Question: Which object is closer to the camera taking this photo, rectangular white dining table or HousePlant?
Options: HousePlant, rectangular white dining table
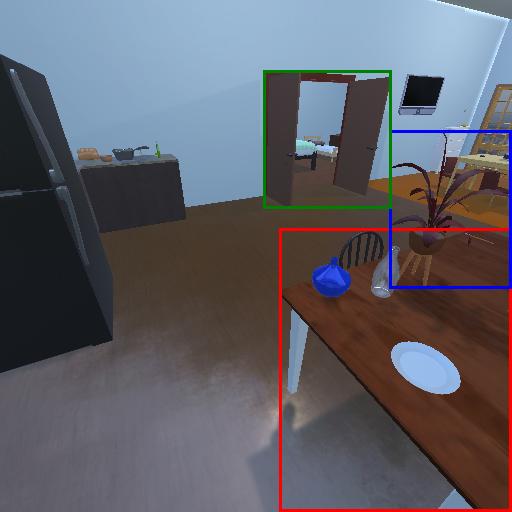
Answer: HousePlant